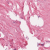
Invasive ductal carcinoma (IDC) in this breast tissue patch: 0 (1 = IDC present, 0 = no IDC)